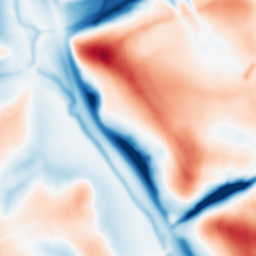
Category: multiscale
Decomposition family: dog_multiscale
Decomposition parameters: sigma_ratio: 1.6
n_scales: 5
base_sigma: 2
Upsampling method: edge_directed
Upsampling parameters: scale: 2
Upsampling scale: 2